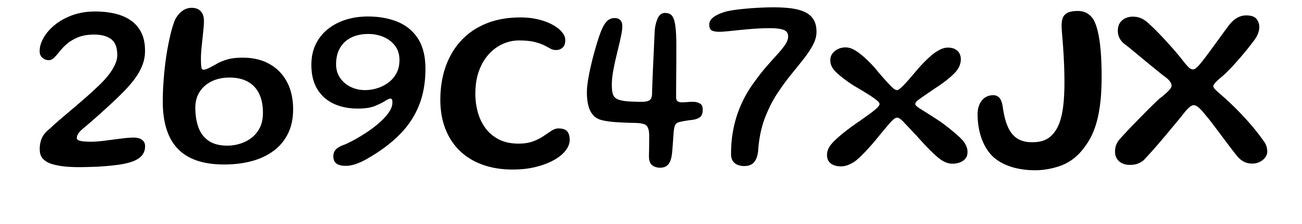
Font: Gluten_Regular